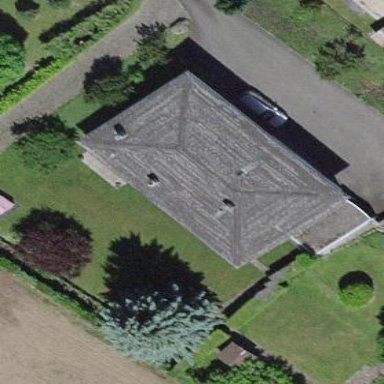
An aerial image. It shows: Building with hipped roof oriented along its structure.